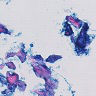
Metastatic tissue present: no